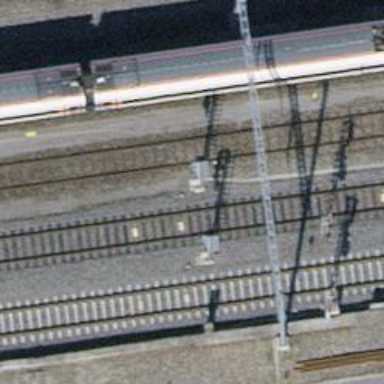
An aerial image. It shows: Railway signal.